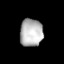
Tissue: lung
Cell type: Endothelial cells
Senescence score: 0.5688
Nuclear area (px): 626
Mean DAPI intensity: 180.96